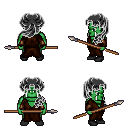
a pixel art fantasy rpg character, male body template, orc, green skin, brown robe, white pants, gray princess hairstyle, leather bracers, black shoes, spear, four views (front, back, left, right), 2x2 character sprite sheet, small pixel art, hard edges, no anti-aliasing